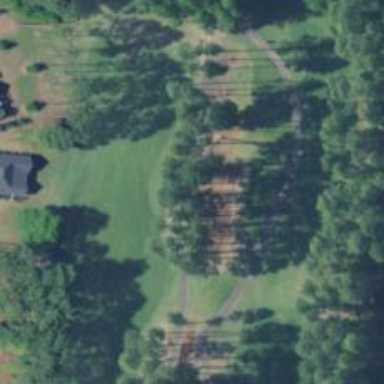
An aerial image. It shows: Path designated for golf carts.